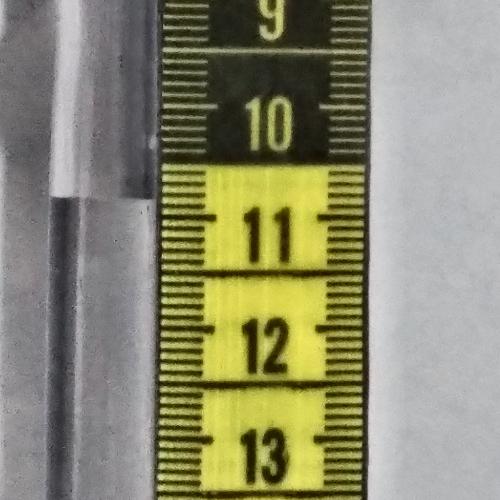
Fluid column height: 10.9 cm